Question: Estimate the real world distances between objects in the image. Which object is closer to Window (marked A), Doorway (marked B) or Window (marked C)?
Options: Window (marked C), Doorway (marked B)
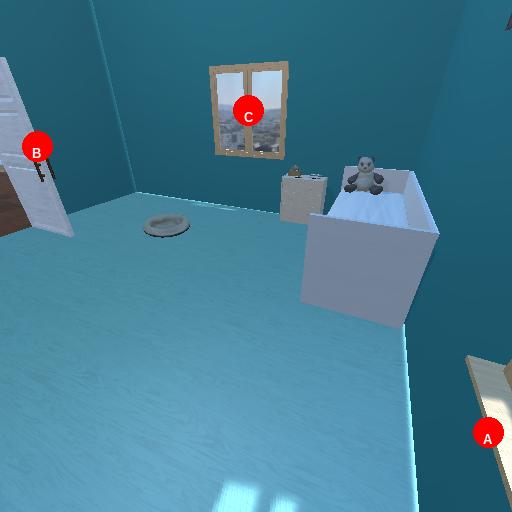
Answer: Window (marked C)